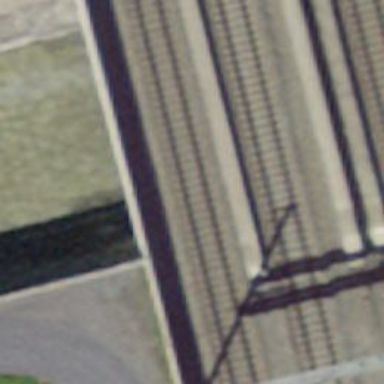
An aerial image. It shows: Single railway track with electrified contact line.